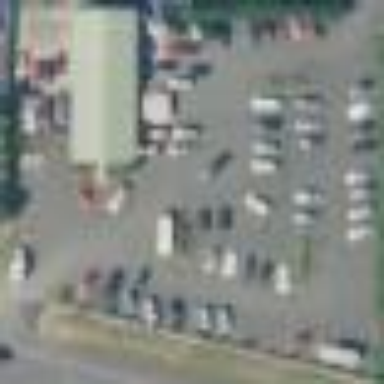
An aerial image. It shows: Car shop within retail area.